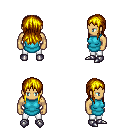
a pixel art fantasy rpg character, male body template, human, tanned skin, teal tunic, white pants, blonde unkempt hairstyle, metal boots, four views (front, back, left, right), 2x2 character sprite sheet, small pixel art, hard edges, no anti-aliasing